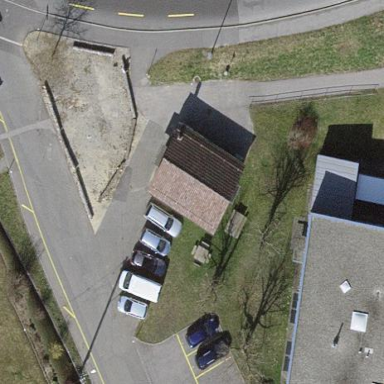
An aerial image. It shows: Hut.